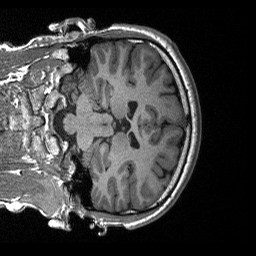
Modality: T1w
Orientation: coronal
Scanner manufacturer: siemens
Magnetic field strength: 3 T
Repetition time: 2.3 s
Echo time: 0.00226 s